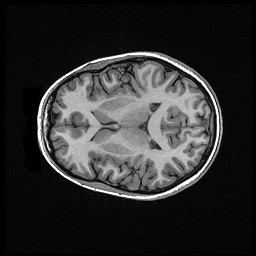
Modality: T1w
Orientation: axial
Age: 30
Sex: male